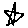
Label: star